Interaction volume radius: 5 \u00c5
Interaction volume height: 20 \u00c5
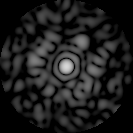
Disorder parameter: 0.8652